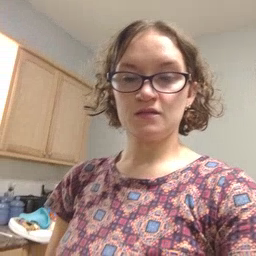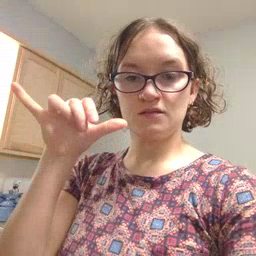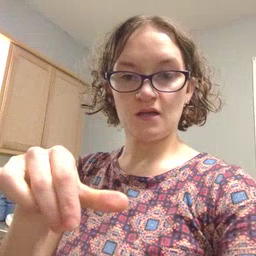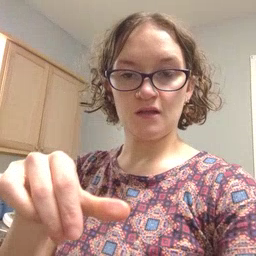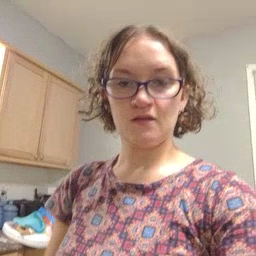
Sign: stay